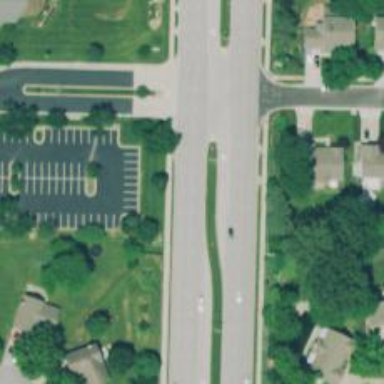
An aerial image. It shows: Dash road marking.